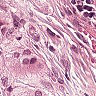
Metastatic tissue present: yes